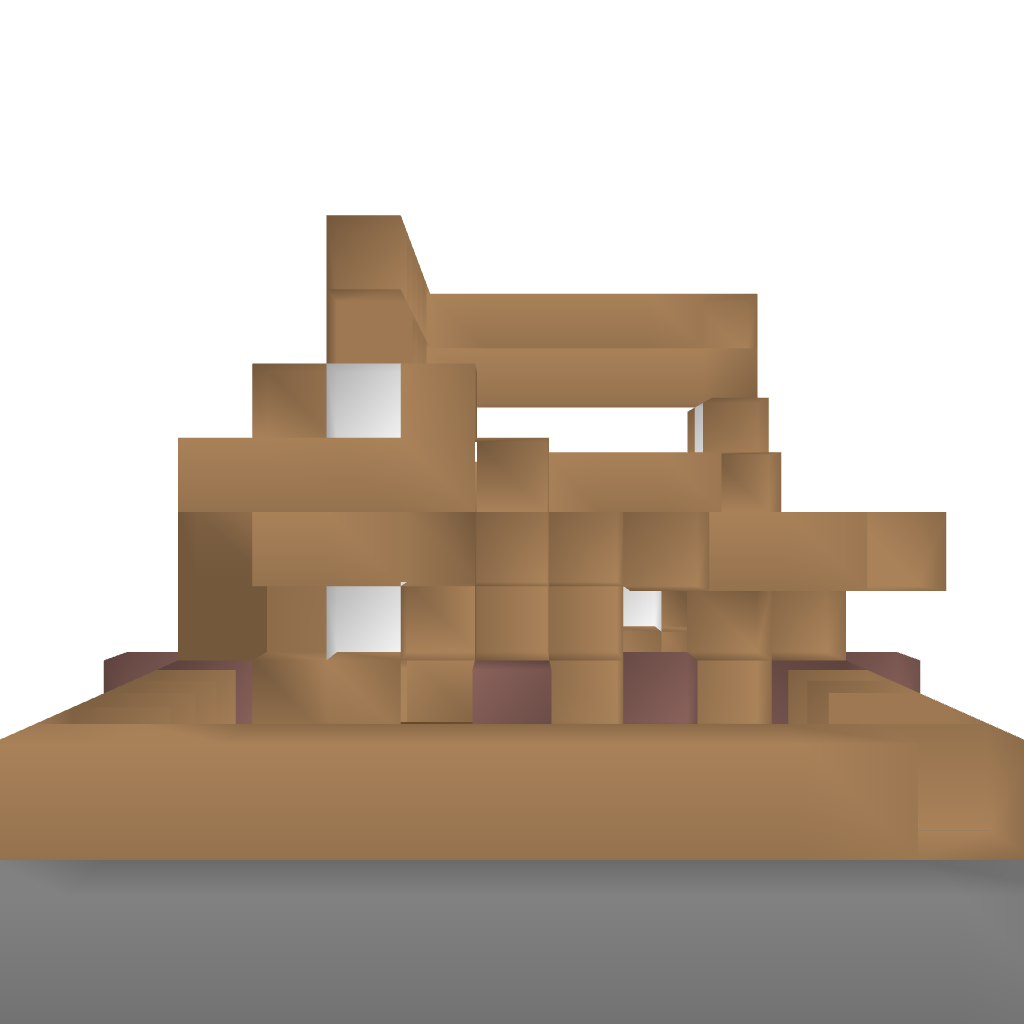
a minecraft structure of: Medieval farmer house bad low quality